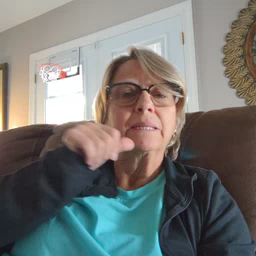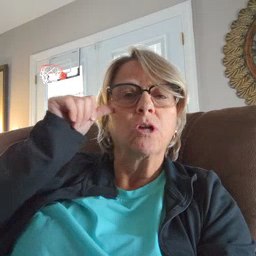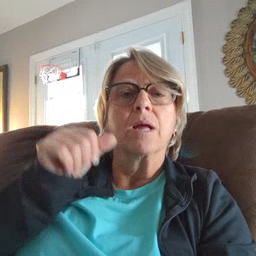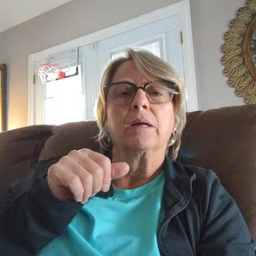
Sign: yesterday